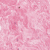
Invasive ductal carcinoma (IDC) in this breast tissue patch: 0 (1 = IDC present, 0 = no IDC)